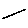
Label: line